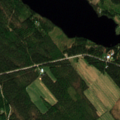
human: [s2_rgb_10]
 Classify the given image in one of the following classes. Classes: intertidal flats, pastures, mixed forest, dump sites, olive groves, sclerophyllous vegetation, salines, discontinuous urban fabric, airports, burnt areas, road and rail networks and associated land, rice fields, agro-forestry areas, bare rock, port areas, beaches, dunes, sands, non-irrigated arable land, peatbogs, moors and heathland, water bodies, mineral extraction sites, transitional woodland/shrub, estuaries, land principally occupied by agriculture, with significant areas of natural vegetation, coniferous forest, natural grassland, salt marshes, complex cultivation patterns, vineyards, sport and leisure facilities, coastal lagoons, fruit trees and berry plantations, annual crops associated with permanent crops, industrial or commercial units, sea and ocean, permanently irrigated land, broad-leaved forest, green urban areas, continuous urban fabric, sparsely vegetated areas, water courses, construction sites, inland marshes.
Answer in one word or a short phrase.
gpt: non-irrigated arable land, coniferous forest, mixed forest, transitional woodland/shrub, water bodies